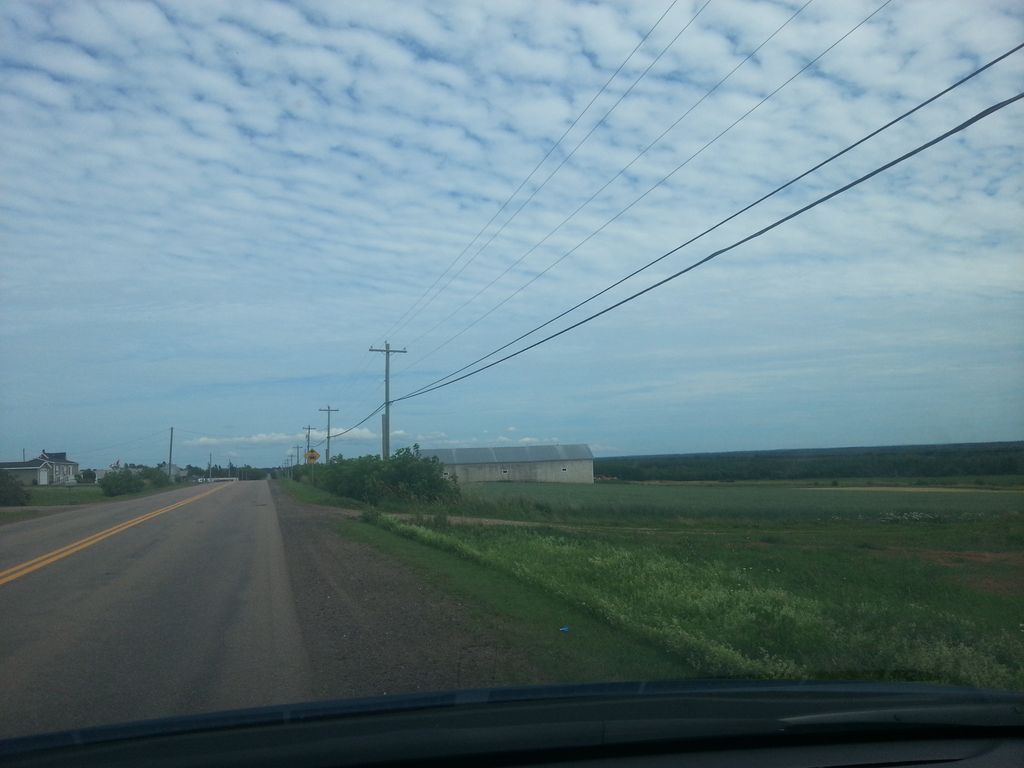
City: charlottetown